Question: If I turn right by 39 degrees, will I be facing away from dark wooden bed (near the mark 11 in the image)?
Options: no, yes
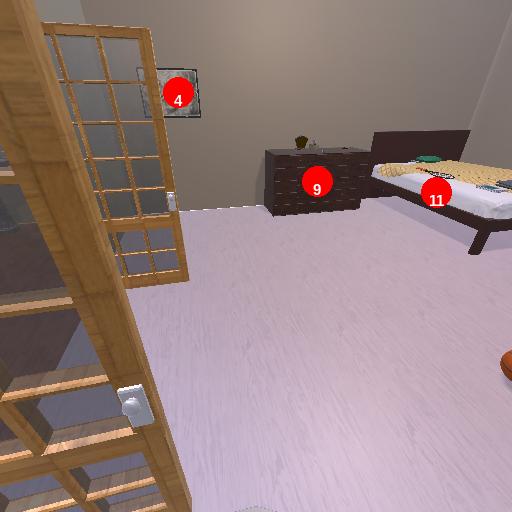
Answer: no